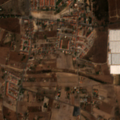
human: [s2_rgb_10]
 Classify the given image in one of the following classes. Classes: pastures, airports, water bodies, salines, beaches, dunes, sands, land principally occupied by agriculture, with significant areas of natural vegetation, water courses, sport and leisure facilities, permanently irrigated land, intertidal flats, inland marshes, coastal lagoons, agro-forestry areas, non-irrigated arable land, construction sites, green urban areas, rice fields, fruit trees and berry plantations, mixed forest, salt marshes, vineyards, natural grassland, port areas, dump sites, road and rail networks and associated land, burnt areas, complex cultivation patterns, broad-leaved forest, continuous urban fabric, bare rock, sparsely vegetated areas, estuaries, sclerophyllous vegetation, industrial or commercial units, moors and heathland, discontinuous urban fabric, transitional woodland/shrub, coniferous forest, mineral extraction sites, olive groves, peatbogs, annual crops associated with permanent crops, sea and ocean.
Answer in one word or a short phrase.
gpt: discontinuous urban fabric, non-irrigated arable land, complex cultivation patterns